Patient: sex F, age 71
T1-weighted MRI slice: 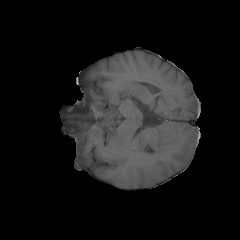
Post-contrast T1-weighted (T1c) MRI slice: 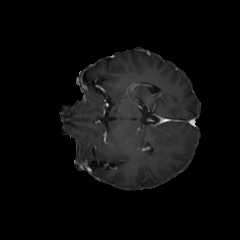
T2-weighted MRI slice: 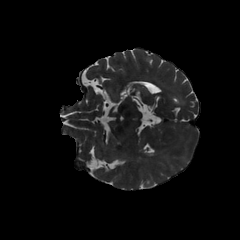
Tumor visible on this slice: yes
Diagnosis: Glioblastoma, IDH-wildtype
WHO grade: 4